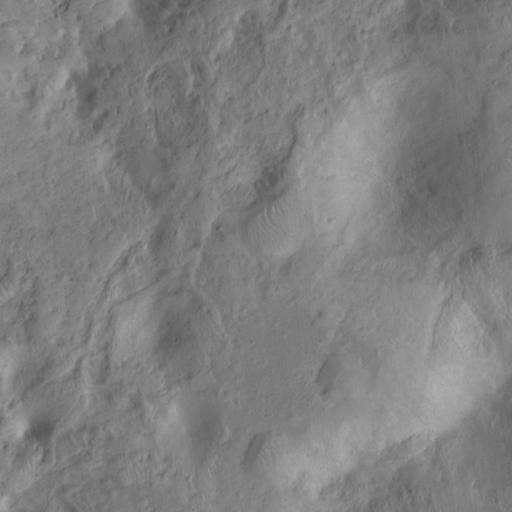
Objects detected: cone, cone, cone, cone